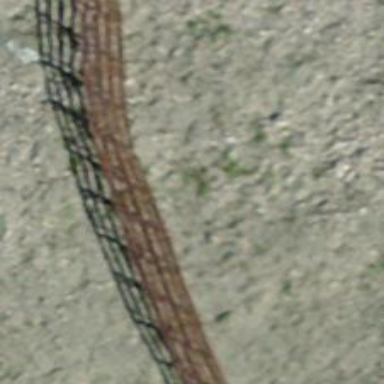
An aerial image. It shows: Snow fence that is man-made.